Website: ulta-beauty
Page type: customer-info-address
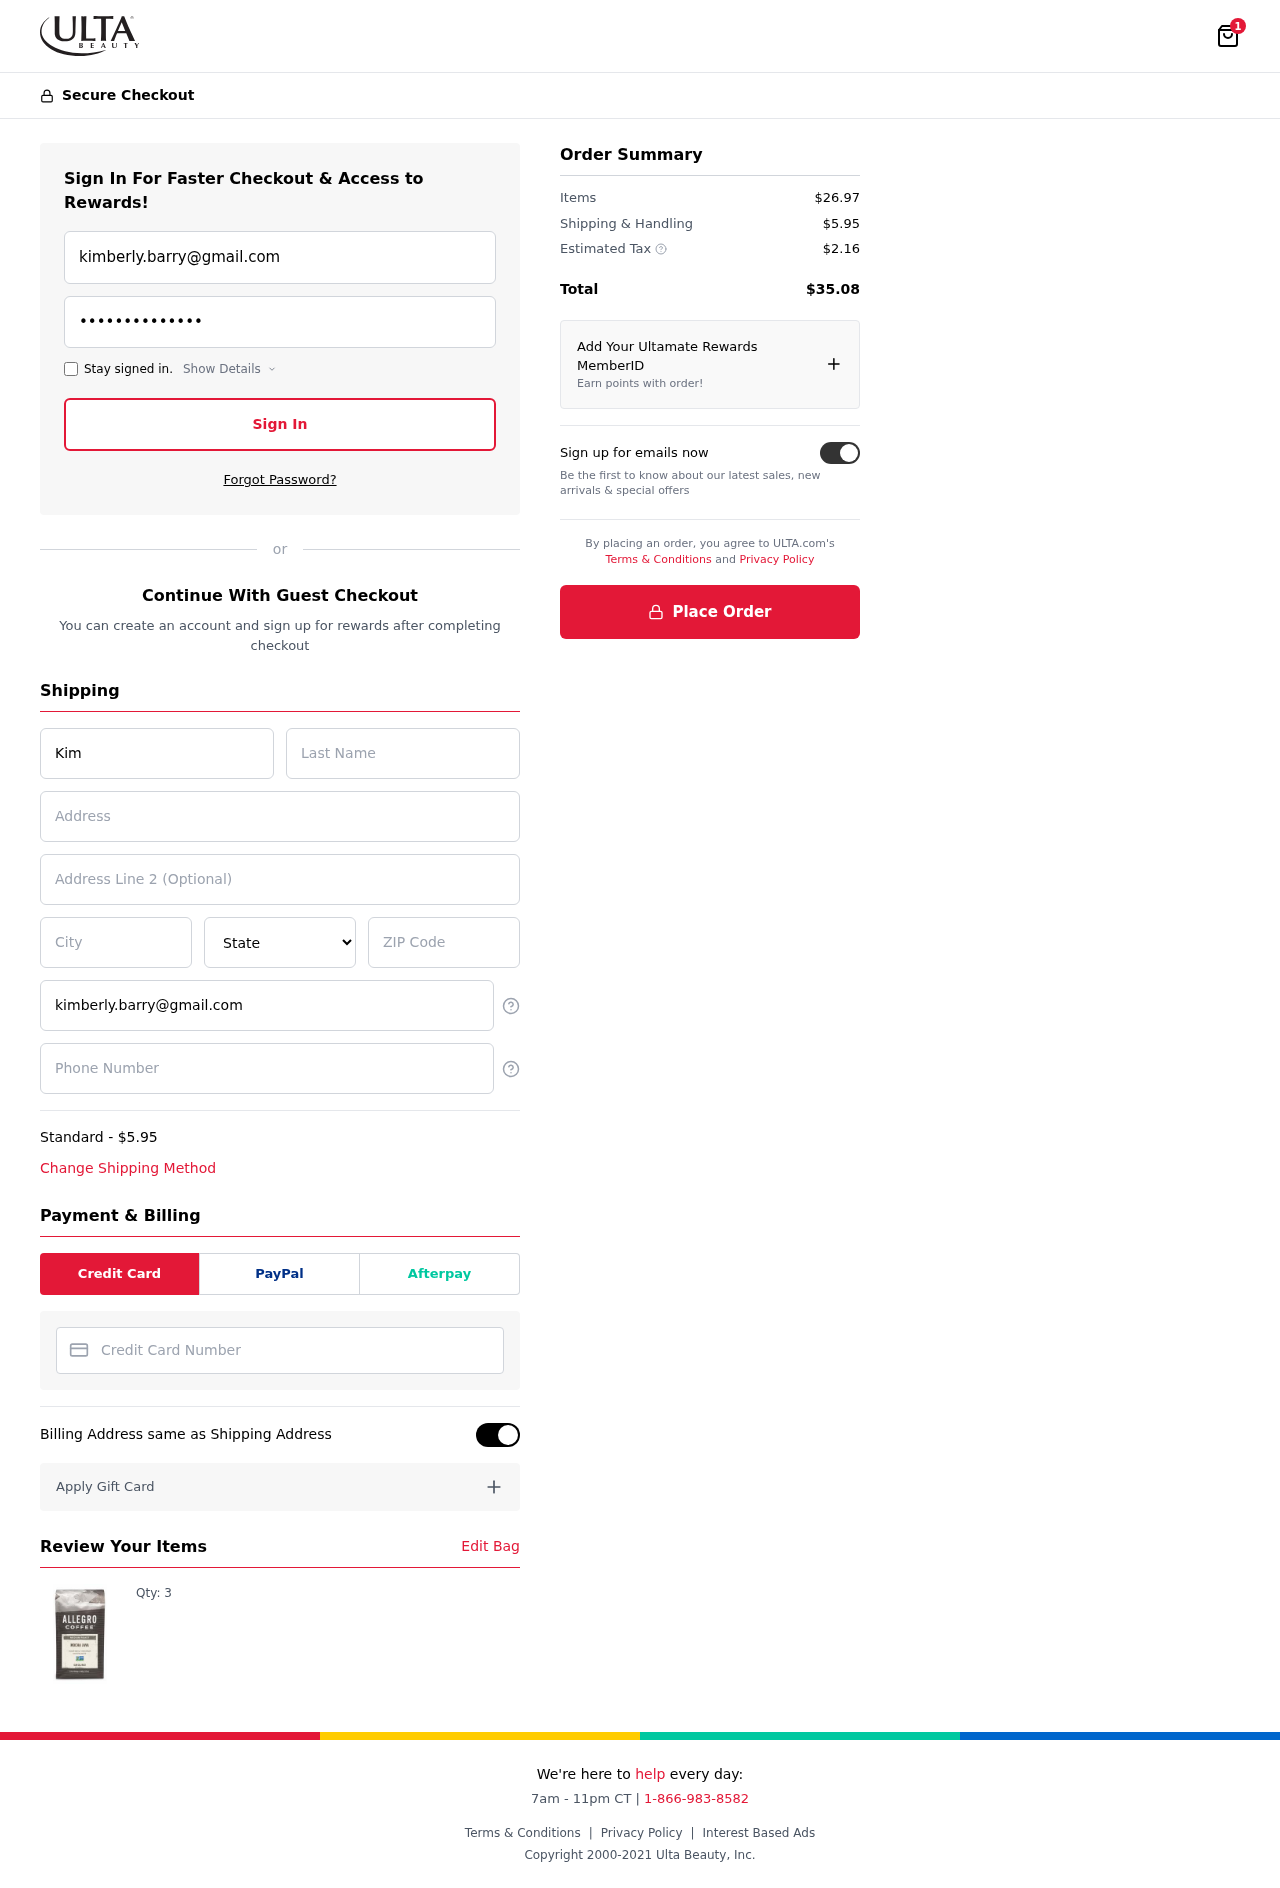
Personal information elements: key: PII_CARD_NUMBER
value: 4666 9742 6192 4446
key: PII_CITY
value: North Jamesmouth
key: PII_EMAIL
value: kimberly.barry@gmail.com
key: PII_FIRSTNAME
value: Kimberly
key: PII_LASTNAME
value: Barry
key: PII_PHONE
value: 9377660916
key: PII_POSTCODE
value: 71463
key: PII_STATE
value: AS
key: PII_STREET
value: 2626 Glenn Way Apt. 612
Product elements: key: PRODUCT1_QUANTITY
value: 3
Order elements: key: ORDER_NUM_ITEMS
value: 1
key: ORDER_SHIPPING_COST
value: $5.95
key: ORDER_ITEMS_TOTAL
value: $26.97
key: ORDER_SHIPPING_COST2
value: $5.95
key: ORDER_TAX
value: $2.16
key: ORDER_TOTAL
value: $35.08